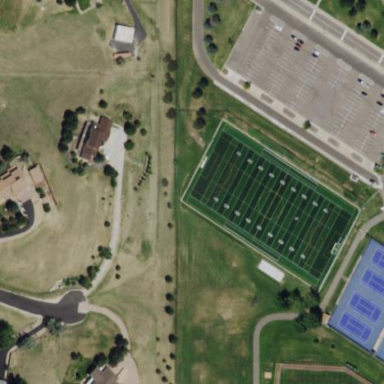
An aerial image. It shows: American football pitch.